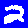
Digit: 2